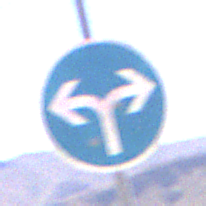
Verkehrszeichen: VorgeschriebeneFahrtrichtungRechtsOderLinks
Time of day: Midday
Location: Outdoor (Nature)
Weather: Clear
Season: NotSpecified
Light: Natural